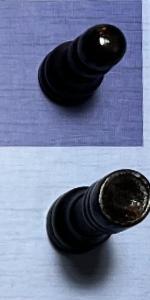
Label: Rook_Black